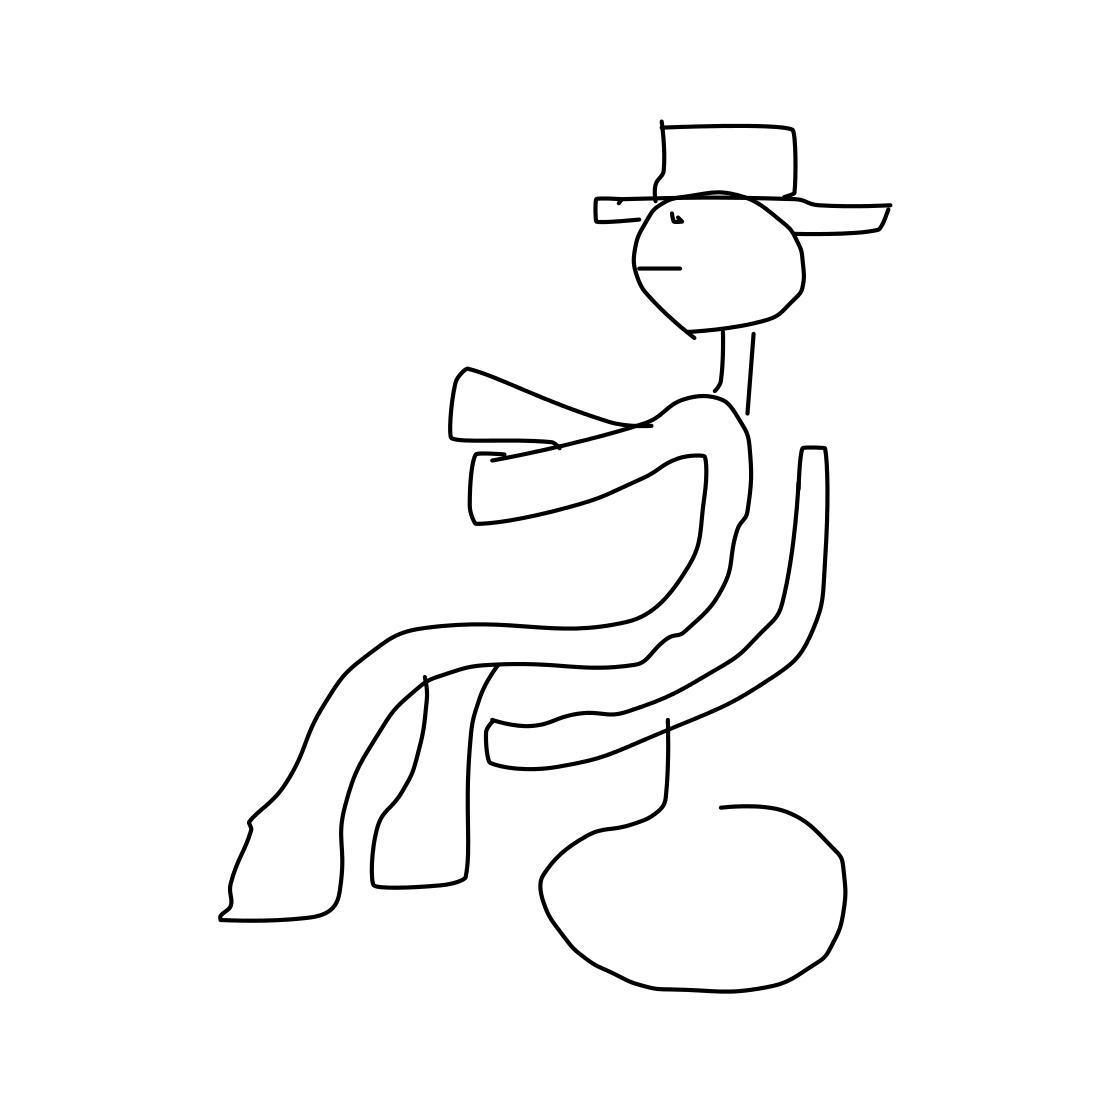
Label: person sitting